Question: I am developing a console application. I need to emulate the way how the command line utility behaves when the F7 button is pressed, like shown below:

Is it possible in C# 2008? If not, is there any workaround available?
Any help much appreciated.
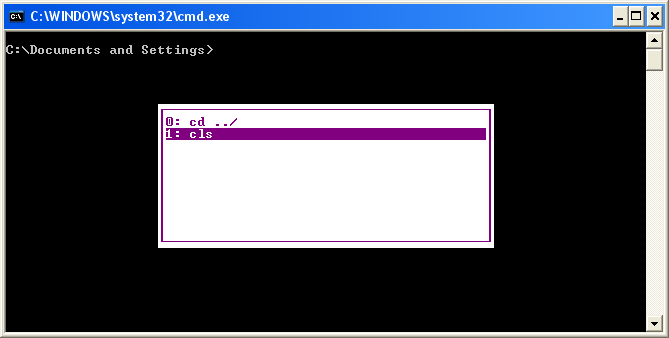
Answer: On Windows there is a whole API for writing "Console Mode" applications. It allows you to listen for mouse or keyboard input in an event driven way, and also to set the text foreground and background colours, position the cursor, etc.
To make a box like the one displayed by CMD.EXE, you use certain special characters to make the border (there are various corner pieces and edge pieces - use the Character Map application to see them all).
To use the Console API from C# you probably need to use pinvoke, e.g.
'''
[DllImport("kernel32.dll")]
public static extern bool SetConsoleTextAttribute(
IntPtr hConsoleOutput, int wAttributes);
'''
See the docs for <URL> to see how to use it to set the colour.